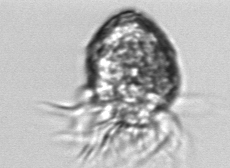
Label: Strombidium_morphotype1